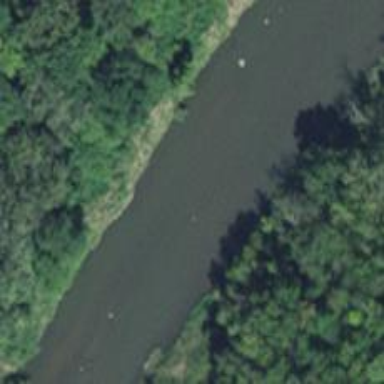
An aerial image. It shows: Beautiful river scene.